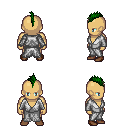
a pixel art fantasy rpg character, male body template, human, tanned skin, white robe, gold greaves, green mohawk hairstyle, brown shoes, four views (front, back, left, right), 2x2 character sprite sheet, small pixel art, hard edges, no anti-aliasing